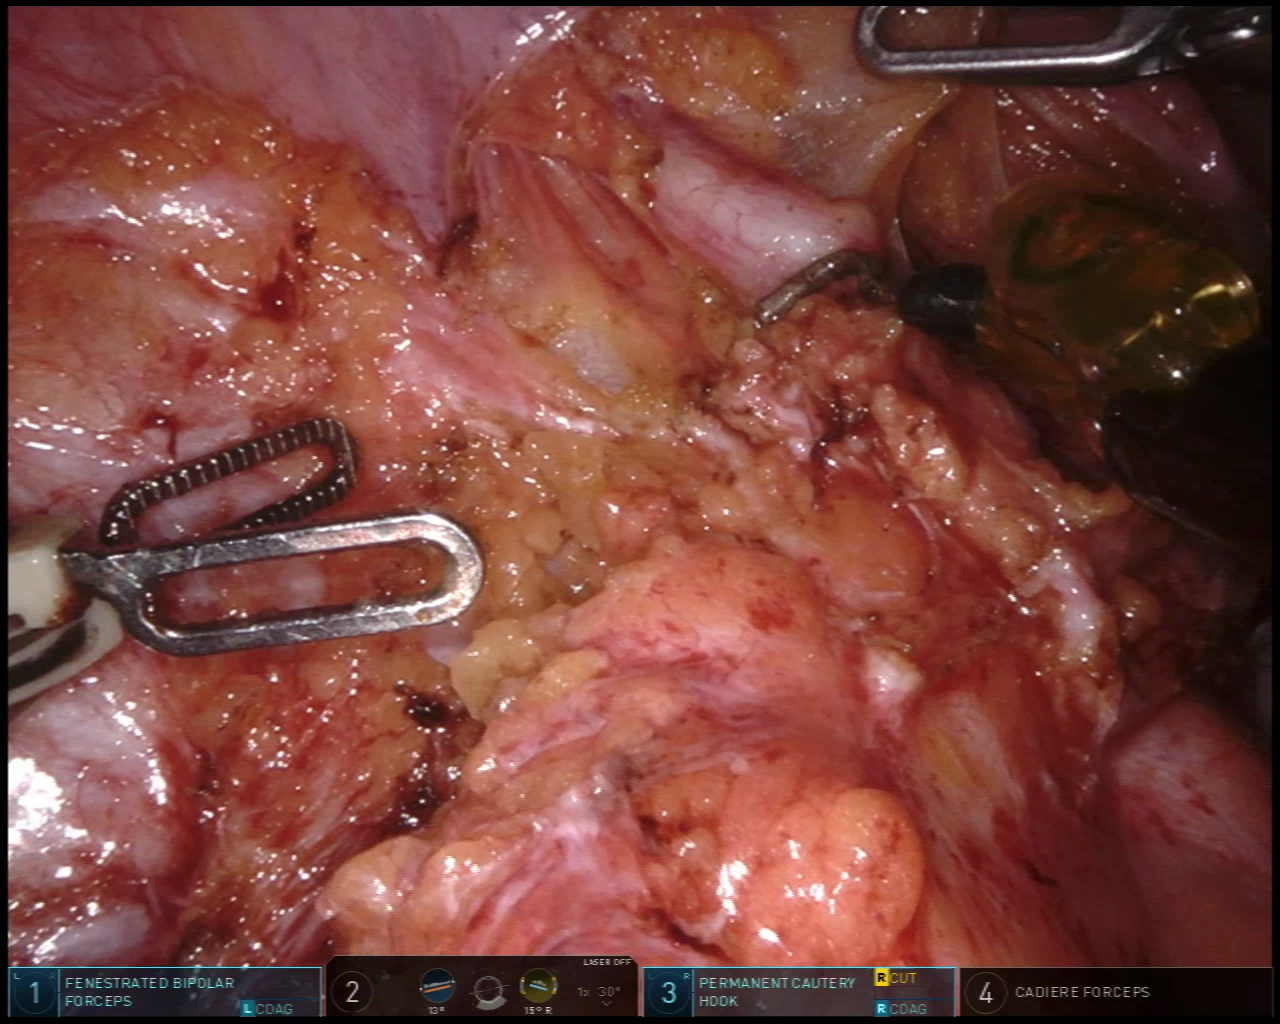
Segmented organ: ureter
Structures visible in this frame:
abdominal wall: yes
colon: yes
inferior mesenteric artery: no
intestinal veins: no
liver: no
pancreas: no
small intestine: no
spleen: no
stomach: no
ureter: yes
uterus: no
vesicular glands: no